Interaction volume radius: 10 \u00c5
Interaction volume height: 10 \u00c5
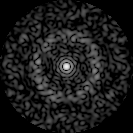
Disorder parameter: 0.8317